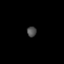
Tissue: skin
Cell type: Epithelial cells
Senescence score: 0.6777
Nuclear area (px): 95
Mean DAPI intensity: 77.526